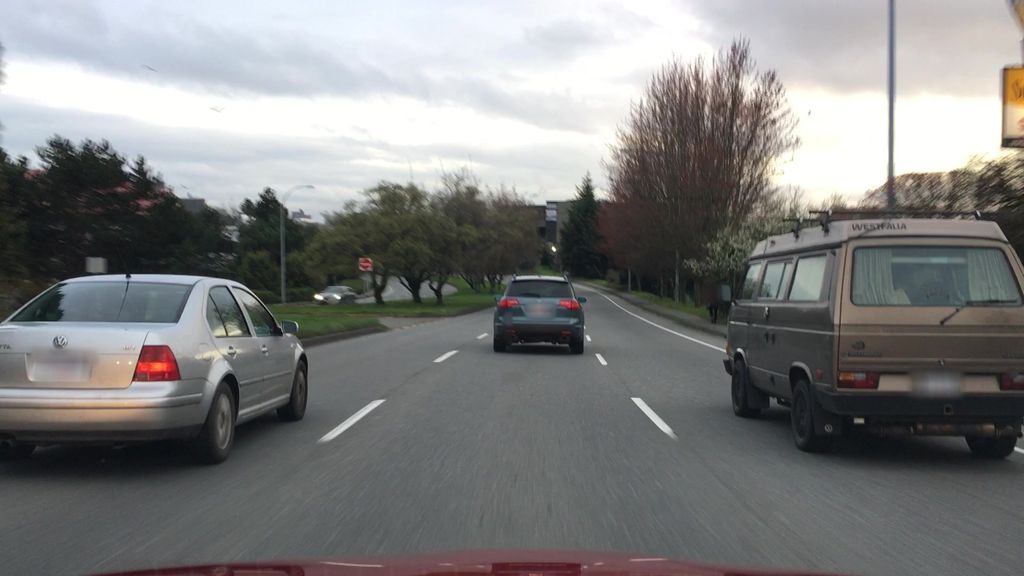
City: victoria